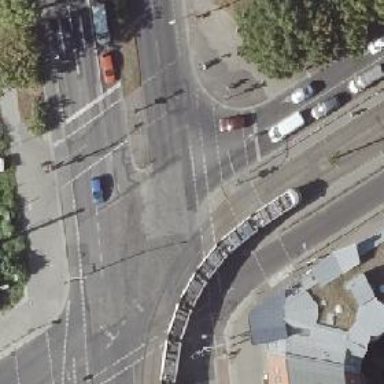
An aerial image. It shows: Asphalt cycleway with traffic signals at crossing.